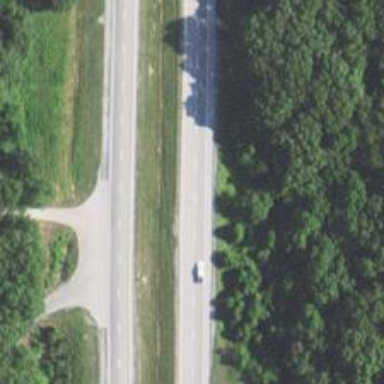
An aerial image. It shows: This image shows trunk highway that functions as expressway.